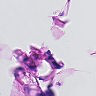
Metastatic tissue present: no